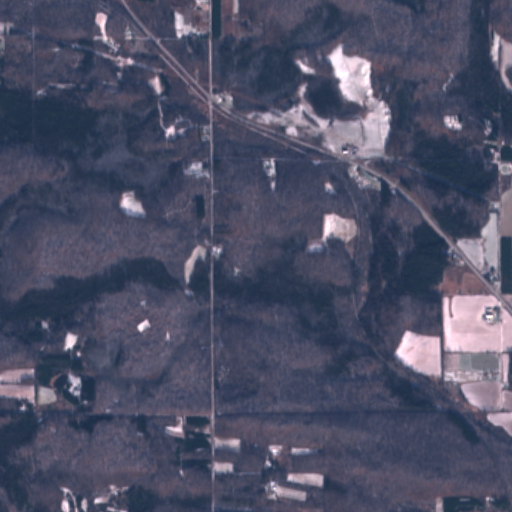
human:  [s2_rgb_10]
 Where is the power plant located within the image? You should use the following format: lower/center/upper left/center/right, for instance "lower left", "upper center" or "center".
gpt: There is no power plant in the image.